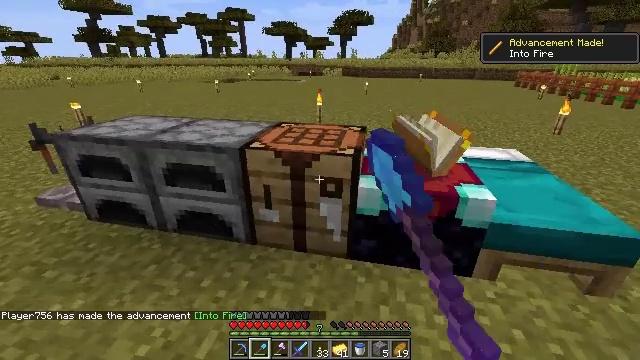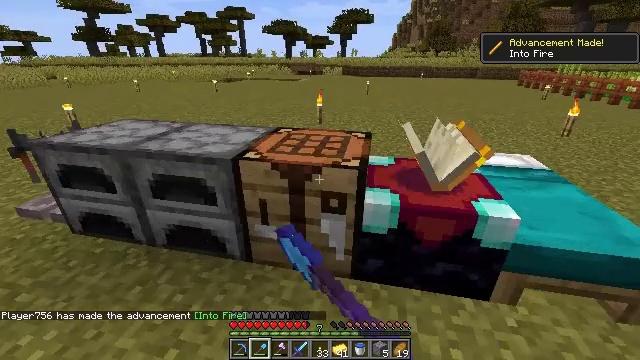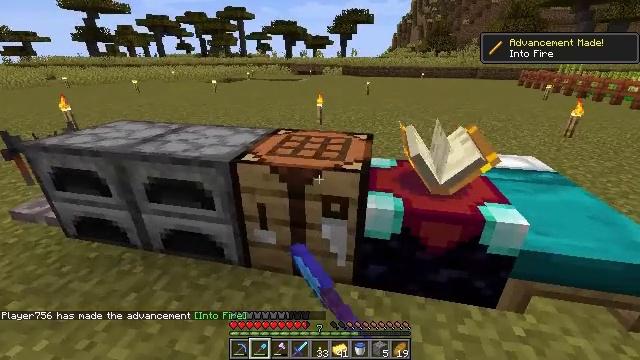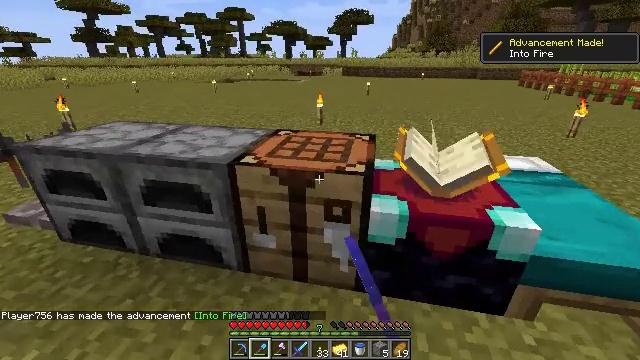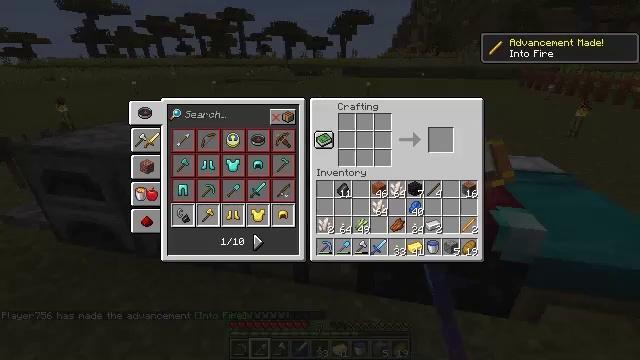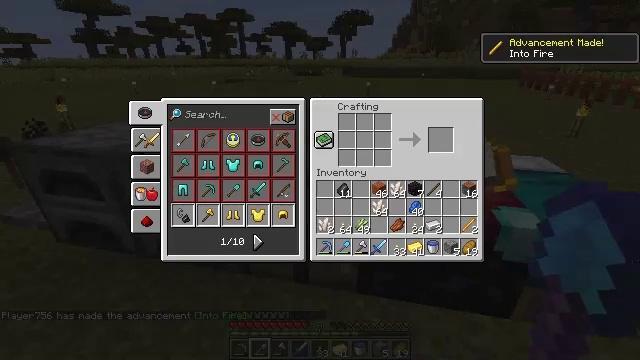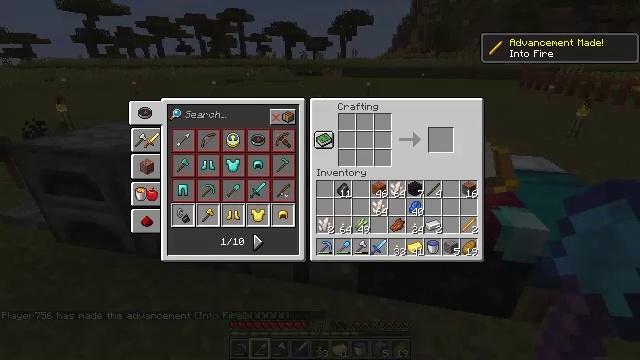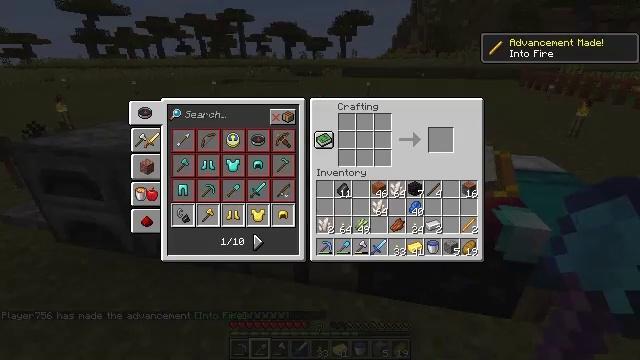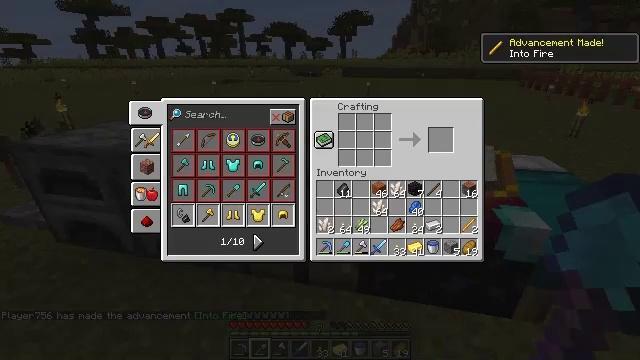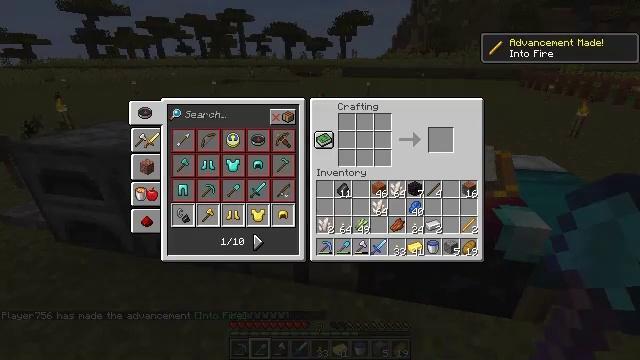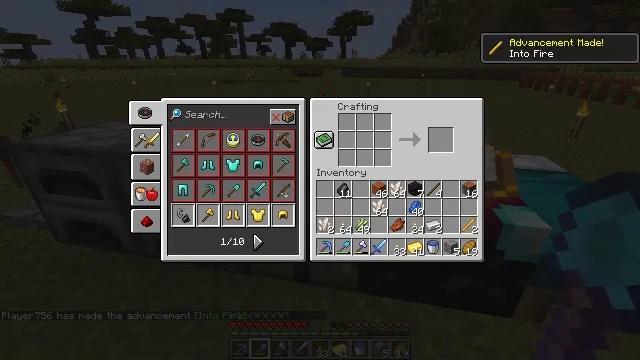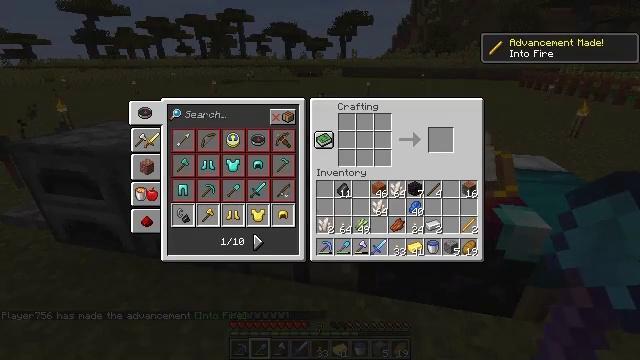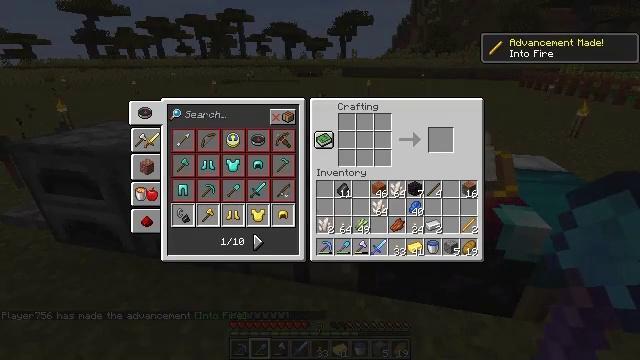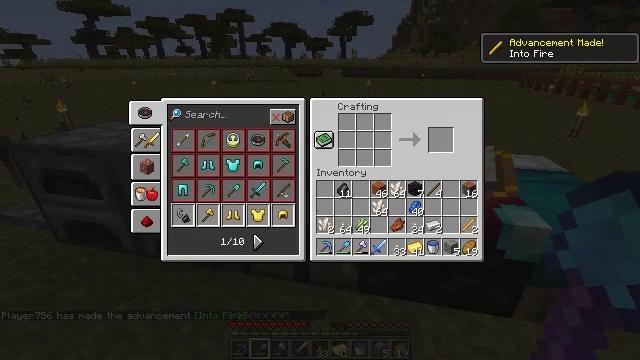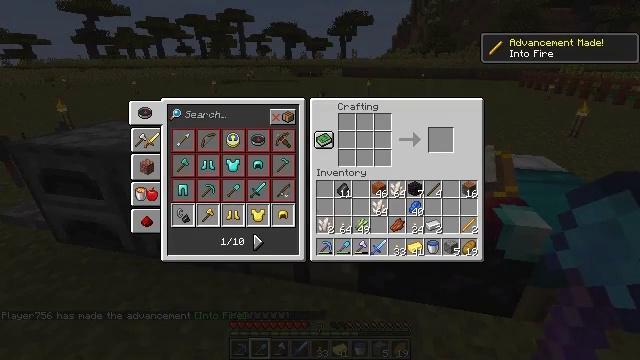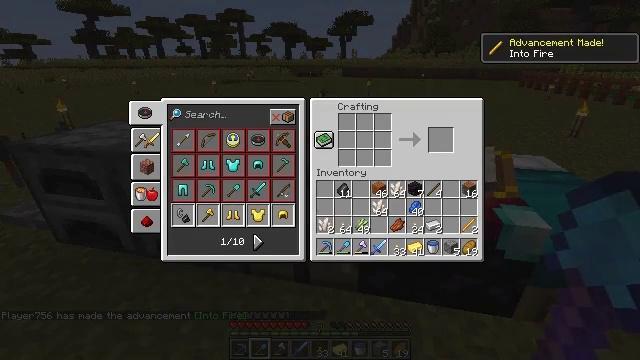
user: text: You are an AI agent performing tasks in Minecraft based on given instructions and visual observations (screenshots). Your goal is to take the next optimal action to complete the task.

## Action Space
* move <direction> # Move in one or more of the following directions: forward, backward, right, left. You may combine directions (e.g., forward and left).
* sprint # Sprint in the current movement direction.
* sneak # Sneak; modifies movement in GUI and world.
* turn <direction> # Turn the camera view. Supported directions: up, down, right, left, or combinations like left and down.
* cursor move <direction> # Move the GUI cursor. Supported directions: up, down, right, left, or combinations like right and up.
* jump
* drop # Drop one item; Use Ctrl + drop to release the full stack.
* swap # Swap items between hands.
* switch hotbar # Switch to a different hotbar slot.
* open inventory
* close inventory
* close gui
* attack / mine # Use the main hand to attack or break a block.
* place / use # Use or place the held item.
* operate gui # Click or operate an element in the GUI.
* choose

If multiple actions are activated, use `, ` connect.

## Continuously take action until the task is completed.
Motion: motion action
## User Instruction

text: Process blaze rods into blaze powder in the crafting area.
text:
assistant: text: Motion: use / place
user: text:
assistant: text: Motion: no_op
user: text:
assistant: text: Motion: no_op
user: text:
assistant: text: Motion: cursor move left and down, open gui
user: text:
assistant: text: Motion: cursor move right and up
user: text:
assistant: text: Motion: no_op
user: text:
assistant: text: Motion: no_op
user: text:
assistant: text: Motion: no_op
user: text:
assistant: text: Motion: no_op
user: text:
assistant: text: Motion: no_op
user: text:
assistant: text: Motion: no_op
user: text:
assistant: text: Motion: no_op
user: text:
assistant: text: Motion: no_op
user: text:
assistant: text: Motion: no_op
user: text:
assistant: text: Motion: cursor move left
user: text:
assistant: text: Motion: no_op
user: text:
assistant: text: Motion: no_op
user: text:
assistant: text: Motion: no_op
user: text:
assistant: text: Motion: no_op
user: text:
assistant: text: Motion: cursor move down
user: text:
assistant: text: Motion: cursor move left and down
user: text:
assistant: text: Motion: no_op
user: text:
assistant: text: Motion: no_op
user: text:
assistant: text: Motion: no_op
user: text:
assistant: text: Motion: cursor move down
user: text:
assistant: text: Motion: no_op
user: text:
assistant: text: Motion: no_op
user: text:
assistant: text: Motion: no_op
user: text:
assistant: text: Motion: cursor move right
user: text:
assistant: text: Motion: cursor move right